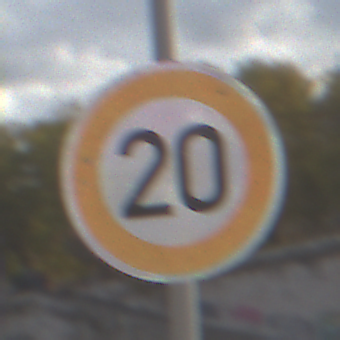
Verkehrszeichen: Geschwindigkeit20
Umgebung: Outdoor, Suburban
Tageszeit: MorningAfternoon
Wetter: PartlyCloudy
Licht: Natural
Jahreszeit: NotSpecified
Kontrast: HighContrast